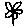
Label: flower